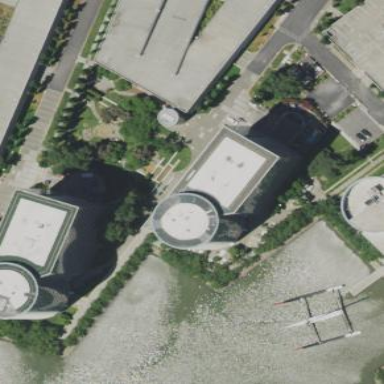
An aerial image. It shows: Office building.